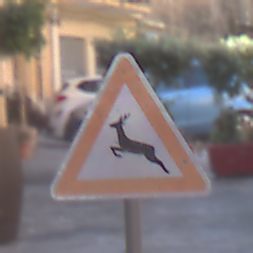
Verkehrszeichen: WildwechselRechts
Umgebung: Outdoor, Urban
Tageszeit: MorningAfternoon
Wetter: Clear
Licht: Natural
Jahreszeit: NotSpecified
Kontrast: LowContrast